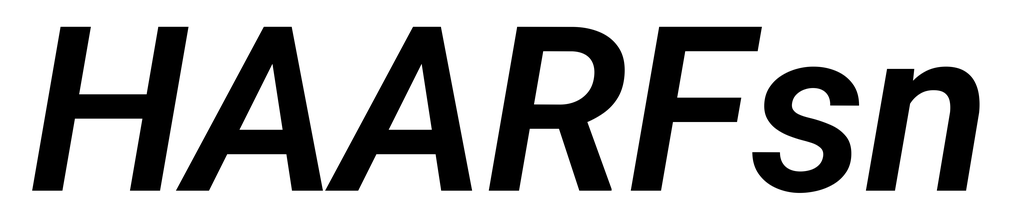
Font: Roboto-Italic_SemiBold_Italic